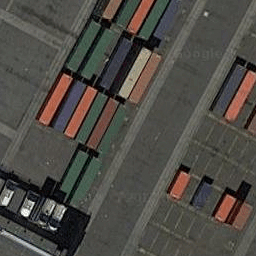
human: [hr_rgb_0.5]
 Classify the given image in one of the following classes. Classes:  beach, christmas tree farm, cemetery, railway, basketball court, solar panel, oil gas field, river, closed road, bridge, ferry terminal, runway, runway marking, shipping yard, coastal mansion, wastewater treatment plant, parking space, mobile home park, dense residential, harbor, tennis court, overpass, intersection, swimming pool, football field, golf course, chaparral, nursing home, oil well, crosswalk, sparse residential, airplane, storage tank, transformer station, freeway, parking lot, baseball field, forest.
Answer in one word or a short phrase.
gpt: shipping yard